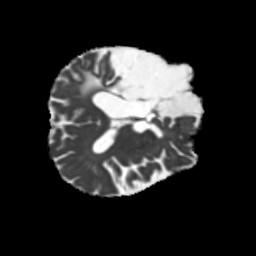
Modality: MD
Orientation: axial
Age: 64
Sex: male
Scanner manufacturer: siemens
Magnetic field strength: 3 T
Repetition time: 5.25 s
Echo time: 0.08 s